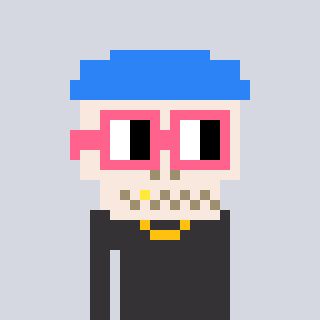
a pixel art character with square pink glasses, a skeleton-hat-shaped head and a grayscale-colored body on a cool background